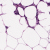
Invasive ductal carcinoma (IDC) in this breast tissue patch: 1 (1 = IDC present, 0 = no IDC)